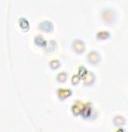
Label: Phaeocystis